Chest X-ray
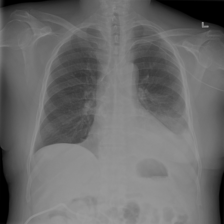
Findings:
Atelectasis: positive
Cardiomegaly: negative
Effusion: positive
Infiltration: positive
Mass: negative
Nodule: negative
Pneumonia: negative
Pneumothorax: negative
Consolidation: negative
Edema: negative
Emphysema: negative
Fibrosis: negative
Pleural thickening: negative
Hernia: negative